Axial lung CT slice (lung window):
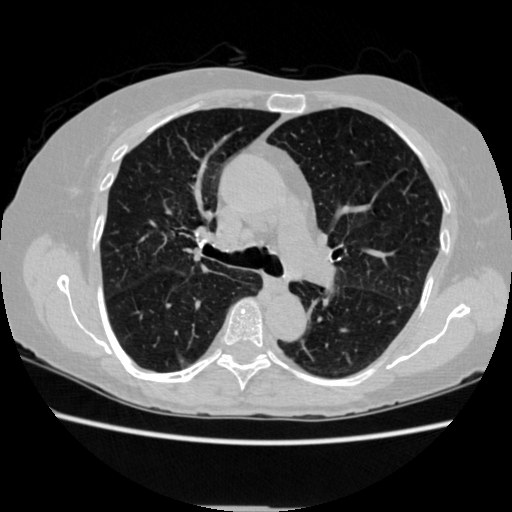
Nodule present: no